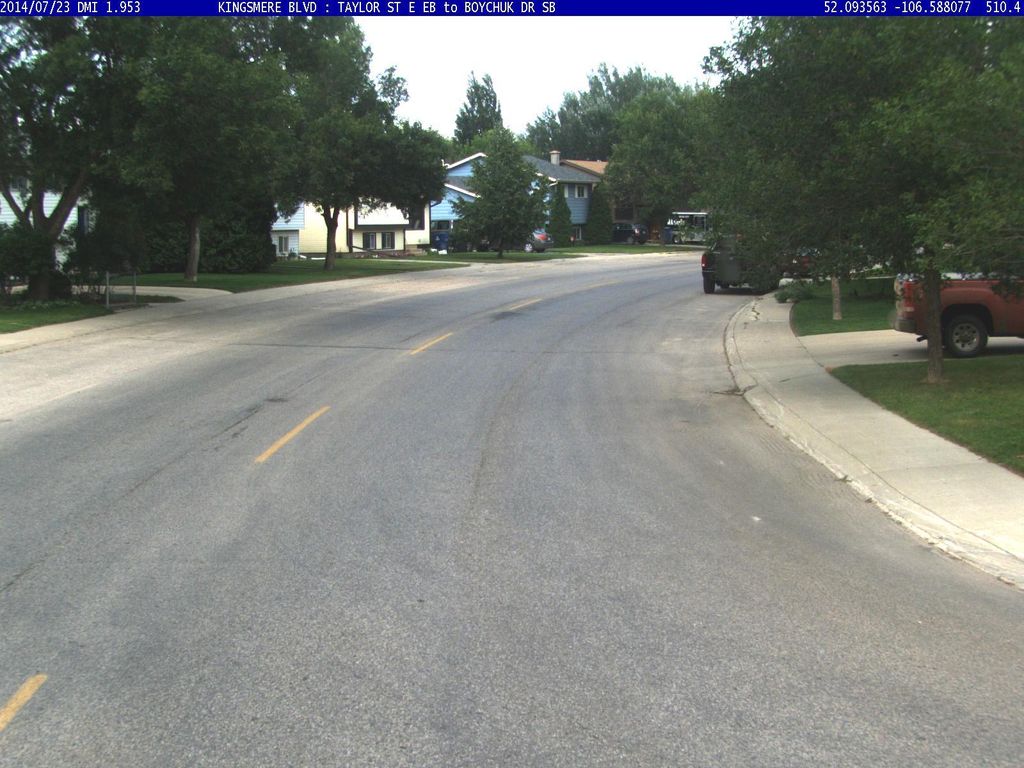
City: saskatoon